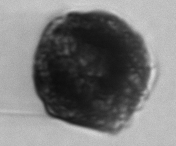
Label: Alexandrium_catenella